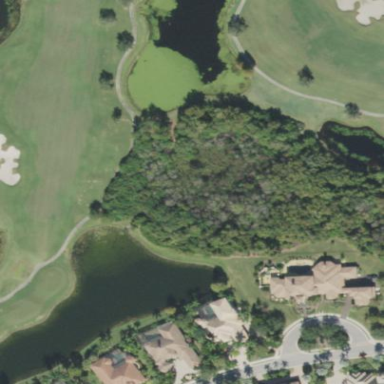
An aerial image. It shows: Rough area on grassy golf course.